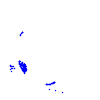
Particle: electron